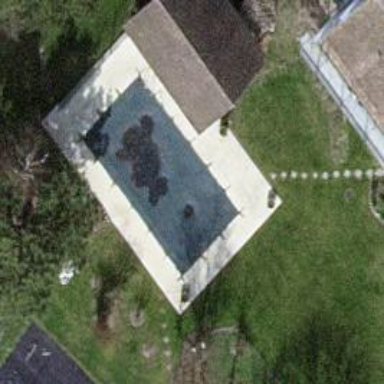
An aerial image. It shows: Swimming pool located in leisure land.